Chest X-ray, PA view. Patient: 44 years old, sex F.
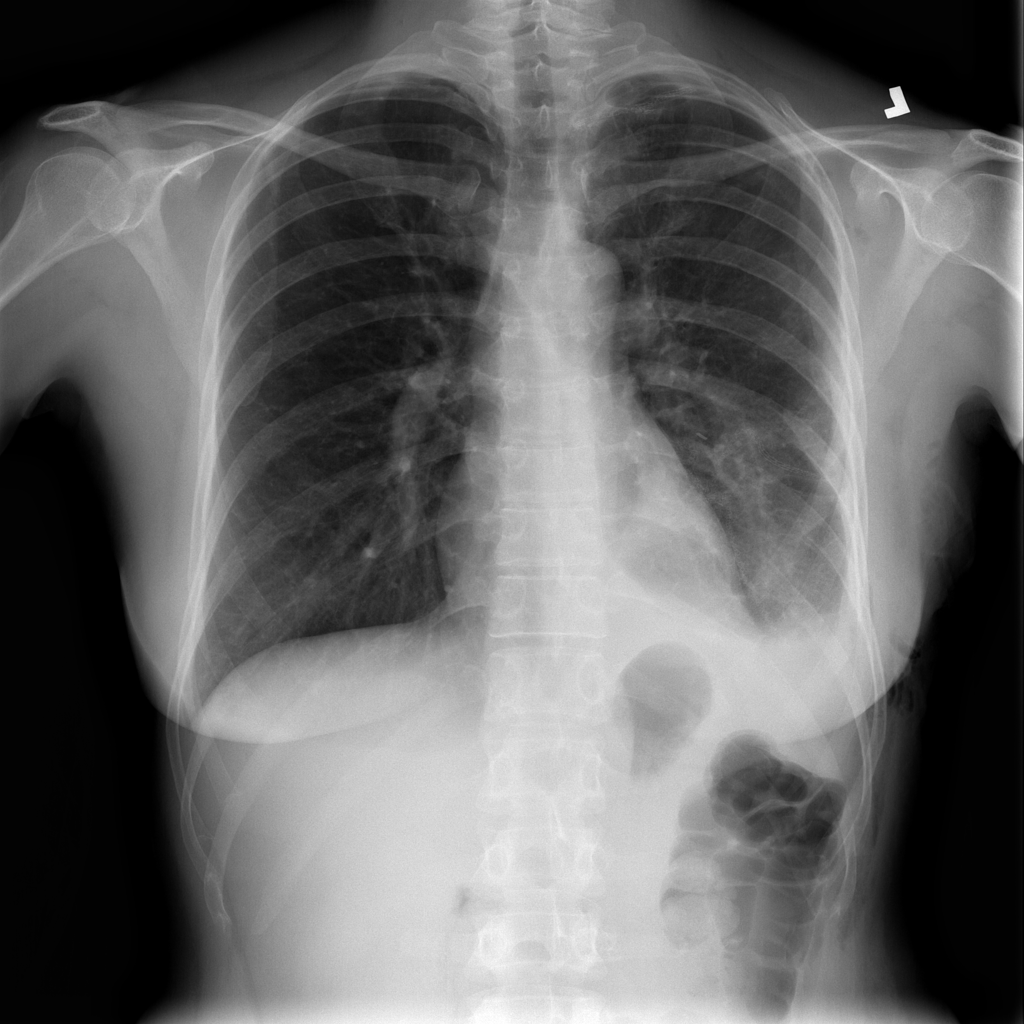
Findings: No Finding